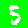
Digit: 5